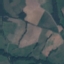
Land use / land cover: Pasture